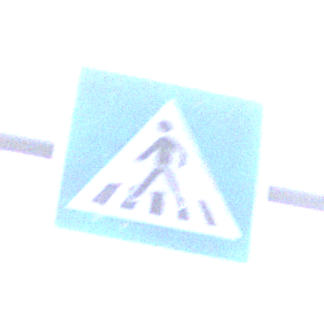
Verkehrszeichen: FussgaengerueberwegRechts
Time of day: SunriseSunset
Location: Outdoor (Urban)
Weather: PartlyCloudy
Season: NotSpecified
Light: Natural